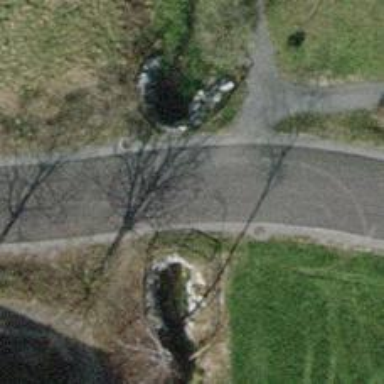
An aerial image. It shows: Drain passing through culvert tunnel.